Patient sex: M
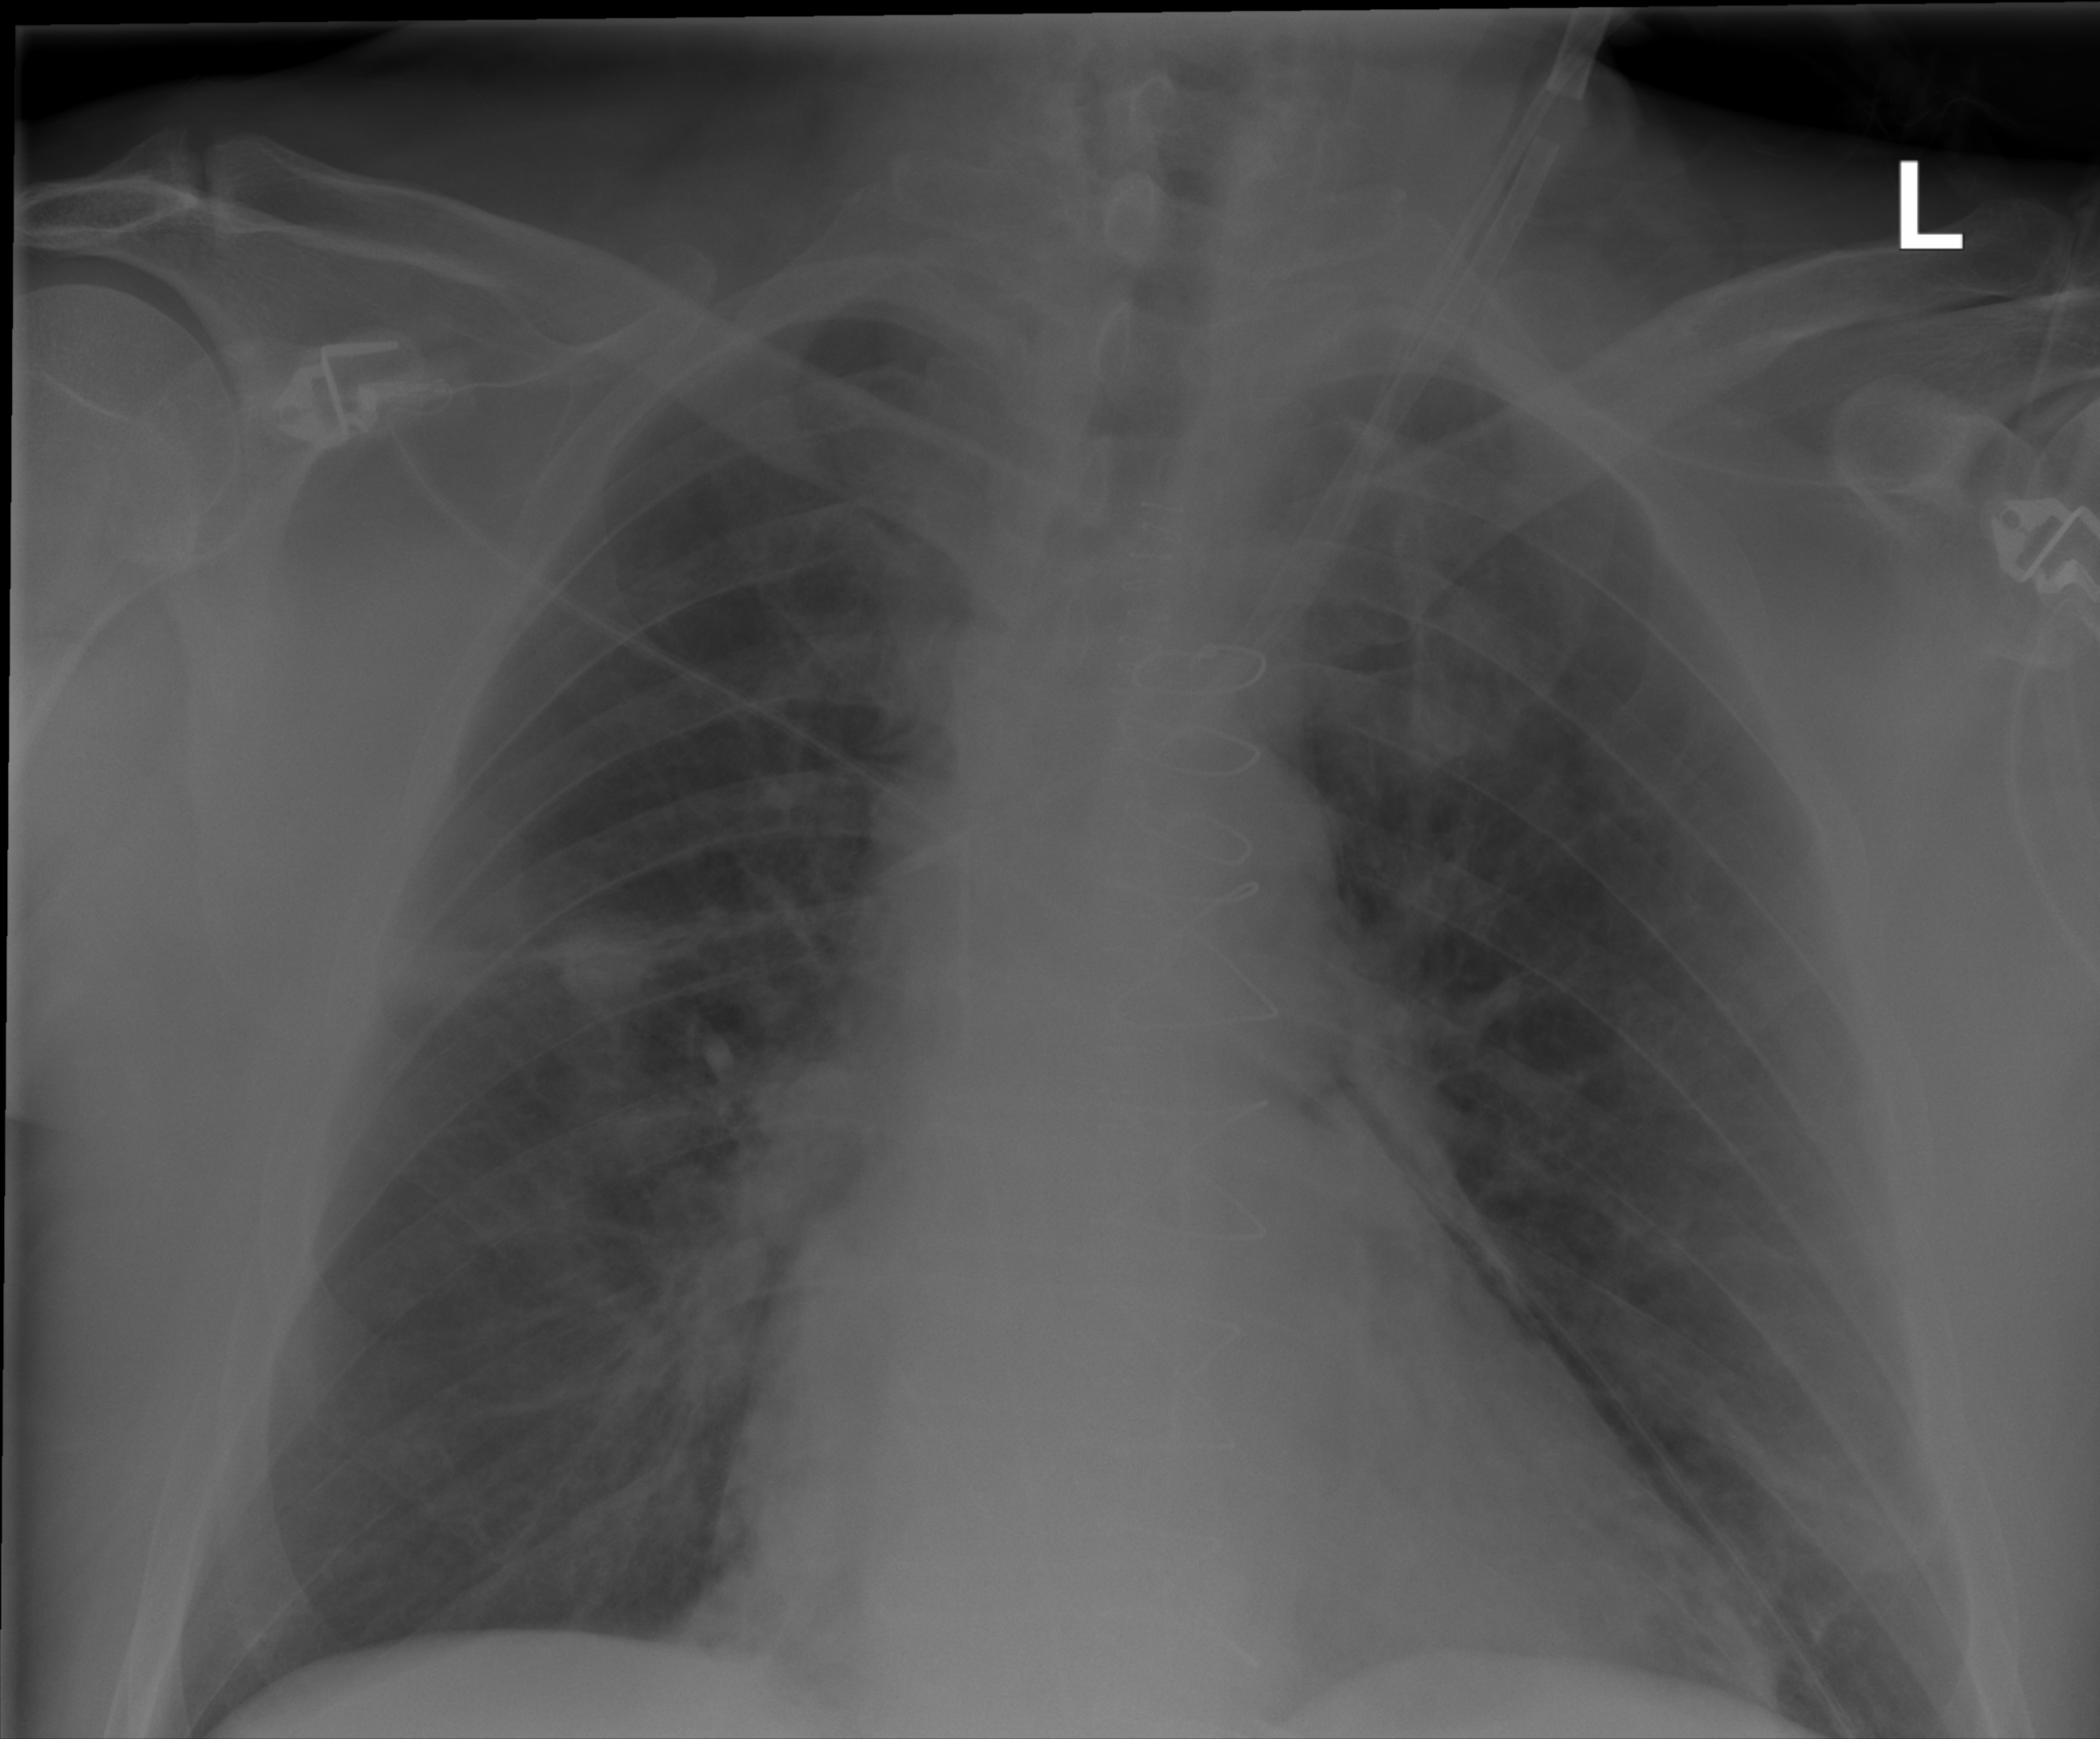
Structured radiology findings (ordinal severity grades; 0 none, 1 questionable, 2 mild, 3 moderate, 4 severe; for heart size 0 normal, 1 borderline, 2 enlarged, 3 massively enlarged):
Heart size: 0
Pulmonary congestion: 0
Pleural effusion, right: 0
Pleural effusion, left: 0
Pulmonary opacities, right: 0
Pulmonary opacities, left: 0
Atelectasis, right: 2
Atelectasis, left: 2